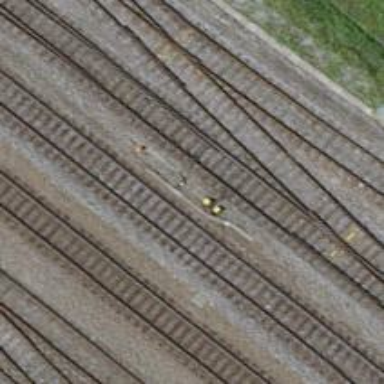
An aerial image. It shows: Railway track with contact lines for electrification.